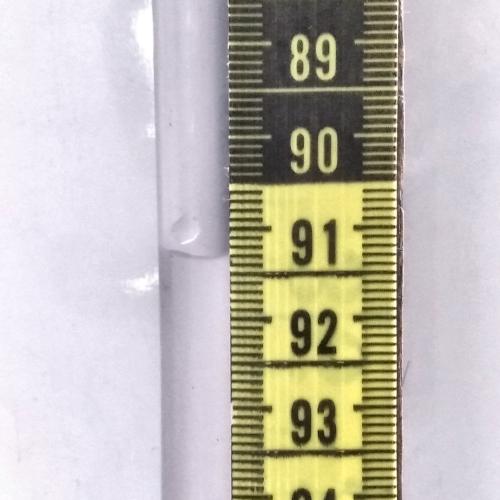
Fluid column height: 91.3 cm